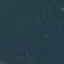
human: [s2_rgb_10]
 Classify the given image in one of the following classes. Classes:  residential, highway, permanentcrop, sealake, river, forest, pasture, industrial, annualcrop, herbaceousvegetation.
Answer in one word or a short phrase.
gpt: Forest